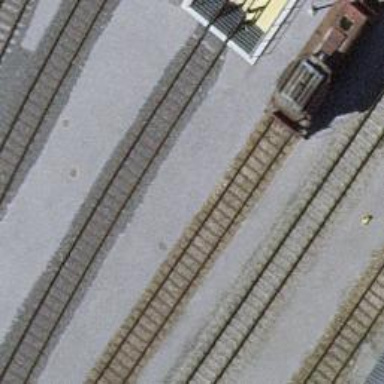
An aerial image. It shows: Single-track railway yard.